Question: how would you approach the design of the following layout without using any tables?
i have tried but cannot get the height of the 3 central div elements to 100% height.

any help would be appreciated. thanks in advance!
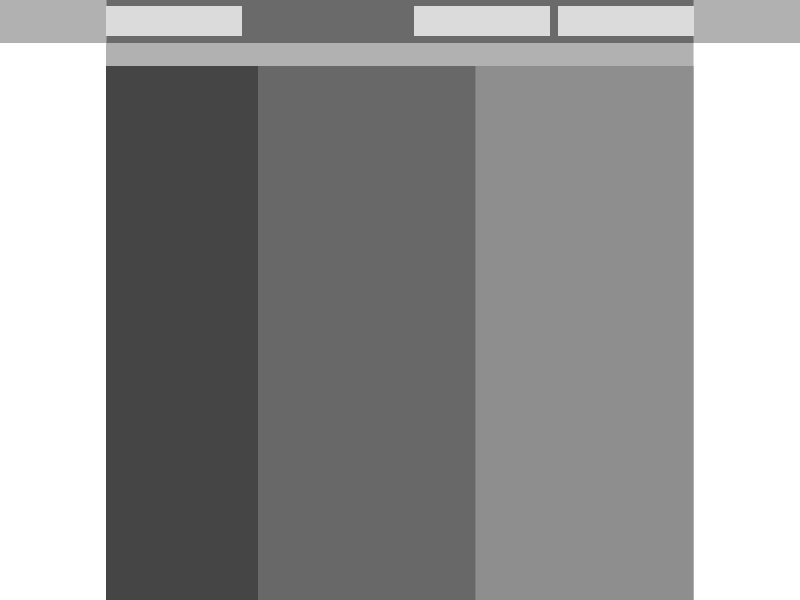
Answer: One very useful and easy solution I use for three equal height columns is the following: Make a wrapper which is positioned 'relative' and with 'height:100%'. Then all the children are positioned 'absolute' and adding 'height:100%', will take the whole height of your wrapper. Because positioning them 'absolute' will move it in the top-left side of your screen, you apply 'margin-left' accordingly to move it in the right side of your browser.
'''
<div id="wrapper">
<div id="first" class="column"></div>
<div id="second" class="column"></div>
<div id="third" class="column"></div>
</div>
'''
'''
body,html,#wrapper,.column {height:100%;}
#wrapper {position:relative;}
.column {position:absolute;border:1px solid black;width:33.3%}
#second {margin-left:33.3%}
#third {margin-left:66.6%}
'''
<URL>
I have tested the above method in firefox,chrome,safari,ie 7,8+, opera.